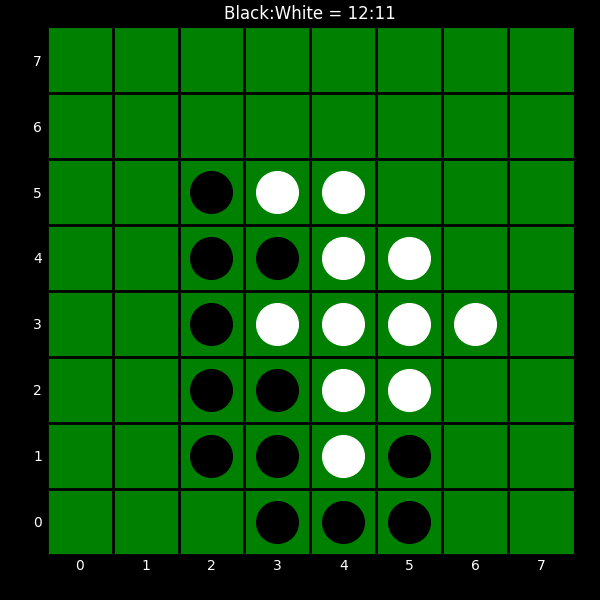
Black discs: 12
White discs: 11